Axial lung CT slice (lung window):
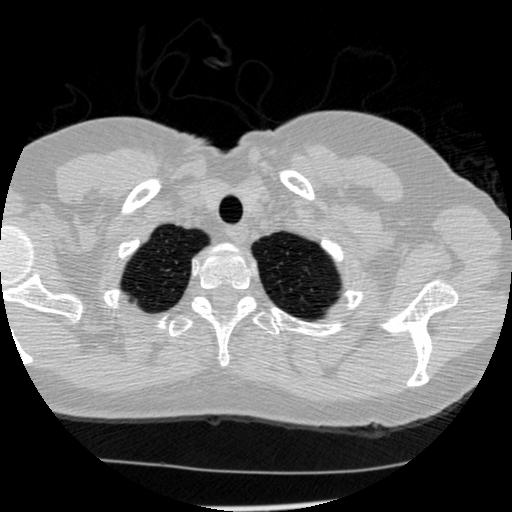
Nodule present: no